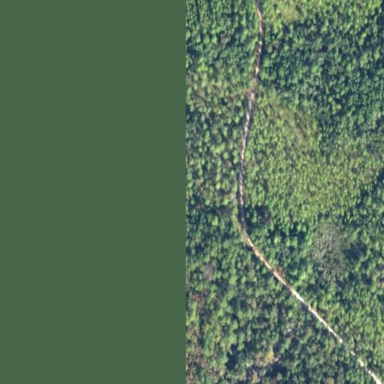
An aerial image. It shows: Woodland consisting mainly of needle-leaved trees.